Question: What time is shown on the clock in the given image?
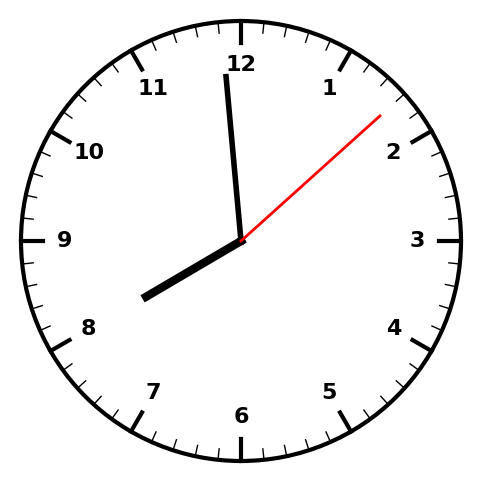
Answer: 07:59:08